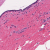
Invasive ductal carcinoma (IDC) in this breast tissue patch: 0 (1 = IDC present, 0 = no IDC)